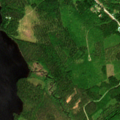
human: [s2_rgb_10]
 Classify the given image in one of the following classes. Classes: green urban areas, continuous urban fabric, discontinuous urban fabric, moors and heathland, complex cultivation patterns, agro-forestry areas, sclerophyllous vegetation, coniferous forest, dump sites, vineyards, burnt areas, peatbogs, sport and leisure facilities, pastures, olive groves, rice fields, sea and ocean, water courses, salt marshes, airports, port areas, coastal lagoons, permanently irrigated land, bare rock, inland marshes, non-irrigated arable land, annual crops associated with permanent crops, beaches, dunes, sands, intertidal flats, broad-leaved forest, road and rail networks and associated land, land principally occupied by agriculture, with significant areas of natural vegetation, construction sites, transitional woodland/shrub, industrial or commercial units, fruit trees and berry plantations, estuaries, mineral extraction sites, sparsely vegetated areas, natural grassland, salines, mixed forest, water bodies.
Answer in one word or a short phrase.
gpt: broad-leaved forest, coniferous forest, mixed forest, water bodies